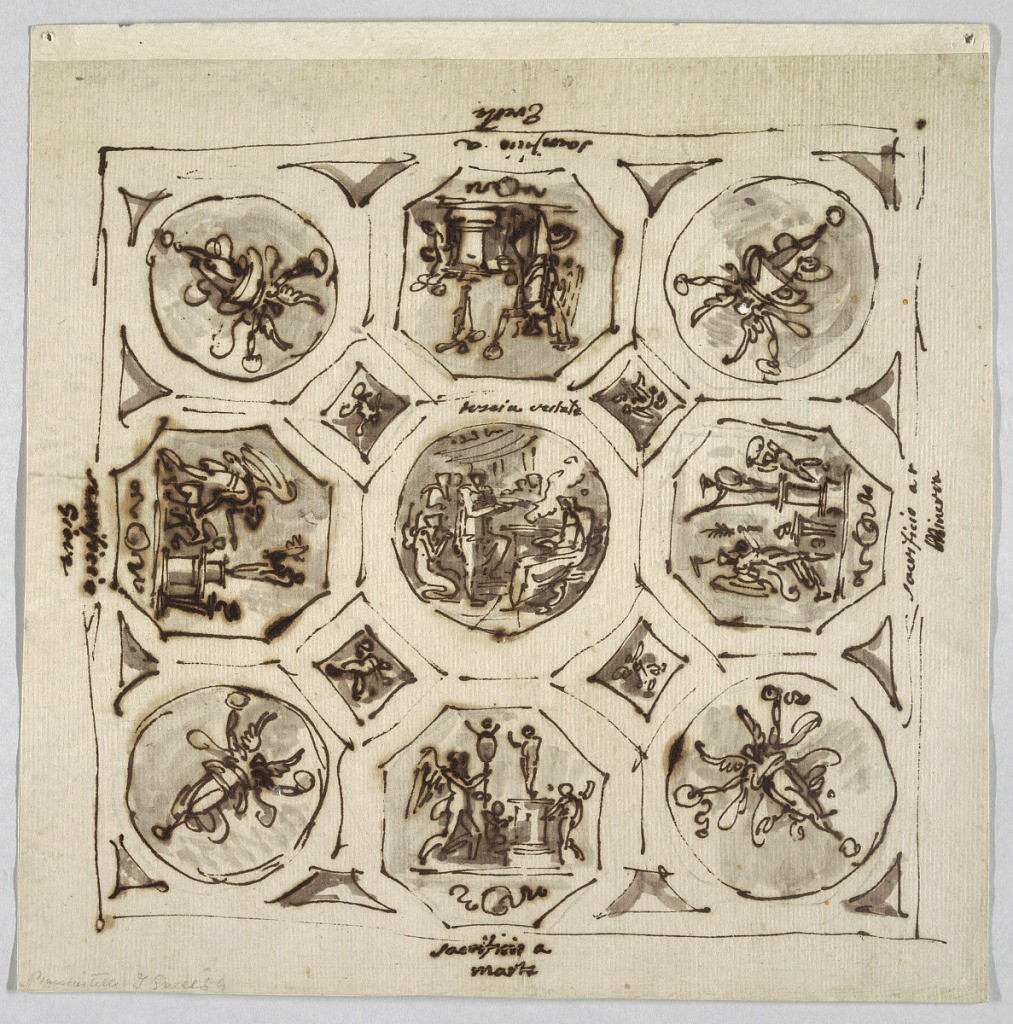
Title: Decorative Design for Ceiling
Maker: Felice Giani, Italian, 1758–1823
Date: ca. 1813
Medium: Pen and brown ink, brush and brown wash over traces of graphite on cream laid paper
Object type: Drawing
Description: Central tondo with vestal Tuccia; four small octagons with scene of sacrifice. Four tondi in corners showing Victory.